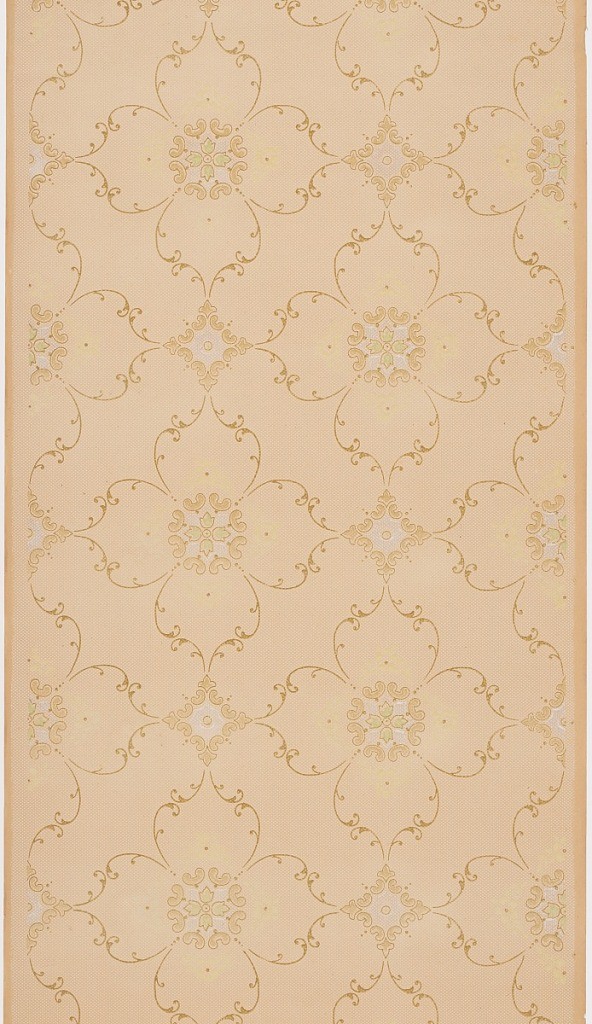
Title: Ceiling paper
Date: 1905–1915
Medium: Machine-printed paper, ungrounded, liquid mica
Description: Trellis pattern of scrollwork quatrefoils with foliate medallions placed at center and on four points of each quatrefoil. Design is printed in light blue, green, metallic gold and beige on very fine polka dot background on ungrounded paper.